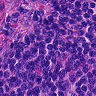
Metastatic tissue present: no